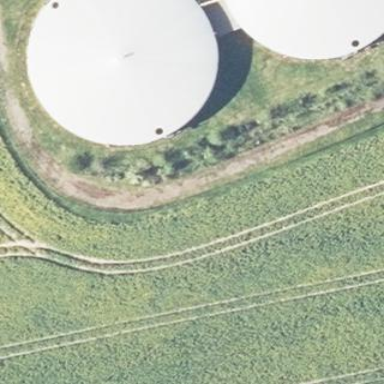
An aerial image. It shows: Storage tank that is man-made.